Field crop: maize
Growth stage: 2
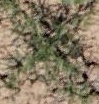
Species: salsola